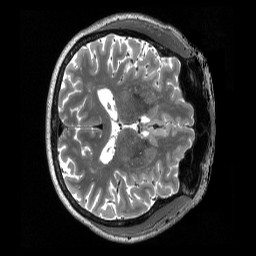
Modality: T2w
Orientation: axial
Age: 65
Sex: female
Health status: healthy
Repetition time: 3.2 s
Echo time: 0.563 s